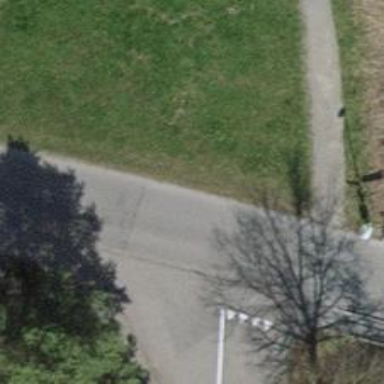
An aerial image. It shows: Residential road with asphalt surface and sidewalk on the left.